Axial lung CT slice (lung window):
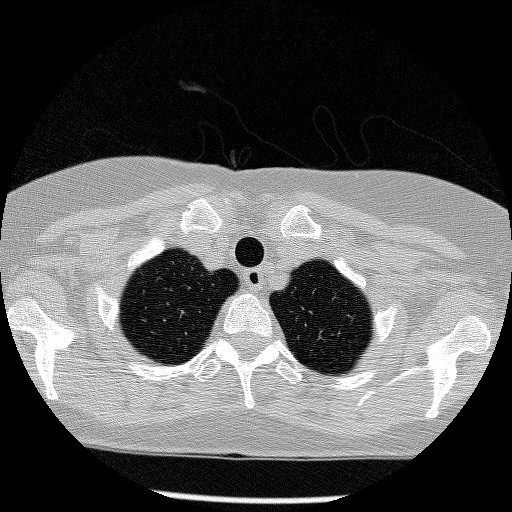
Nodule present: no